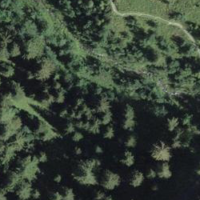
EUNIS habitat code: 43
Species observed at this site:
Tenthredo crassa
Astrantia major
Silene dioica